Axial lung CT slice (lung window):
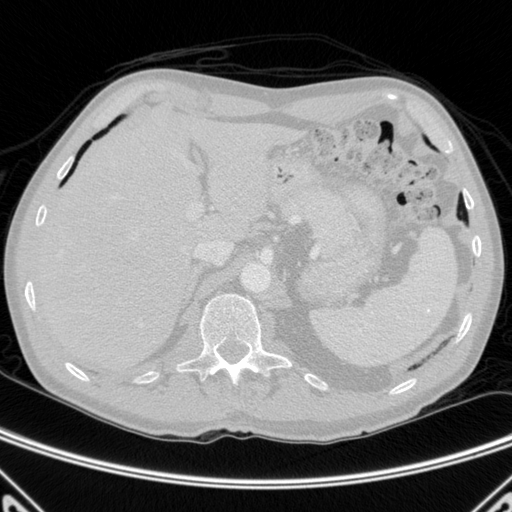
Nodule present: no